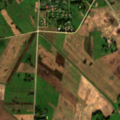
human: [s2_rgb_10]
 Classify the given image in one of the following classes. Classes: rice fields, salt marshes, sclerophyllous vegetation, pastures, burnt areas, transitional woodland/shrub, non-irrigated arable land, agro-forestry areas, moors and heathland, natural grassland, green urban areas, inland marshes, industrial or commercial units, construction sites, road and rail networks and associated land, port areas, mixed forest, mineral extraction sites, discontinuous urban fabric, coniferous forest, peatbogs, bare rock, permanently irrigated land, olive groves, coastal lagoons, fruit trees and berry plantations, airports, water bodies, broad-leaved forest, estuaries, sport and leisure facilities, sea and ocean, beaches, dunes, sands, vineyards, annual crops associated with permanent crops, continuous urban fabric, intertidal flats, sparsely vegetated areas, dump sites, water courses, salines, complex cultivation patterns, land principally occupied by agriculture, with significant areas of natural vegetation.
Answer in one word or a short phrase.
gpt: discontinuous urban fabric, non-irrigated arable land, complex cultivation patterns